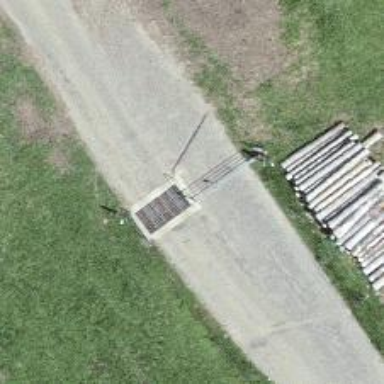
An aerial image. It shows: Cattle grid barrier.